Question: Similar to <URL> for stacking them. The code is as follows:
'''
require(ggplot2)
require(reshape)
x = 0:4
y1 = c(3,2,2,1,0)
y2 = c(1,1,0,0,0)
data = data.frame(x,y1,y2)
data.plot <-melt(data, id.vars = "x")
cols = c(y1="darkgrey",y2="lightgrey")
p = ggplot(data.plot,aes(x=x,y=value,fill=variable))
p + geom_bar(aes(width=1),stat = "identity") + theme_bw() + scale_fill_manual(values=cols)
'''
Which gives
My problem is now adding the outlines as in the example I referred to. I can use 'colour="black"' in 'geom_bar()' but this adds vertical lines between the bars which look quite ugly.
Does anyone have a suggestion to get these outlines? The solution doesn't have to be based on 'geom_bar'.
If possible, I am also interested in a solution where only the dark grey part has an outline, since this outline has an important interpretation. Perhaps this could be based on some shifted version of 'geom_line()'?
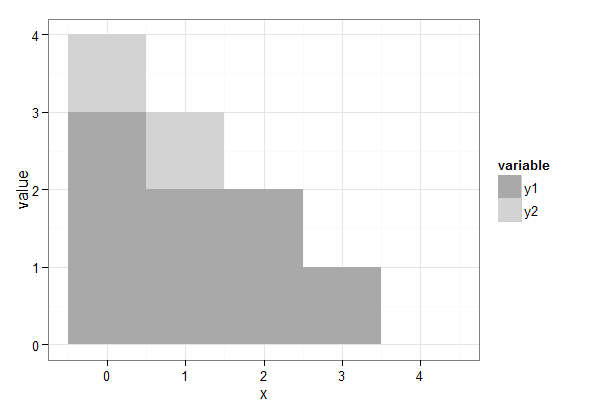
Answer: Your plotting code (I don't want to use 'c' since that's a function):
'''
p <- ggplot(data.plot, aes(x = x, y = value, fill = variable))
p <- p + geom_bar(aes(width = 1), stat = "identity") + theme_bw() + scale_fill_manual(values = cols)
'''
Now add a stepping line along the bars:
'''
p <- p + geom_step(aes(x = x - 0.5), position = "stack")
'''
It's a bit more work to fix a line along the axes:
'''
library (dplyr)
y.max <- data.plot %>% group_by(x) %>% summarize(s = sum(value))
y.max <- max(y.max$s)
p + geom_step(aes(x = x - 0.5, ymax = value), position = "stack") +
annotate('segment',
x = min(data.plot$x) - 0.5,
xend = min(data.plot$x) - 0.5,
y = 0,
yend = y.max) +
annotate('segment',
x = min(data.plot$x) - 0.5,
xend = max(data.plot$x) - 0.5,
y = 0,
yend = 0)
'''

I'd be interested in simpler solutions!